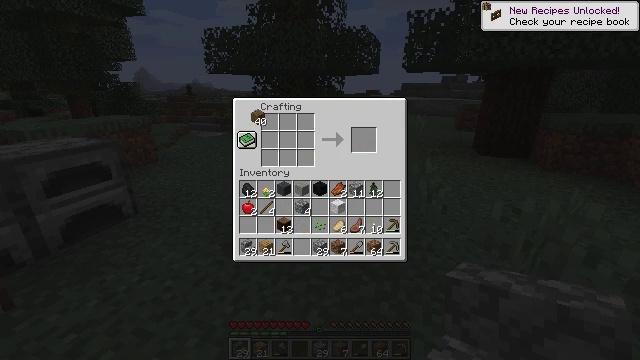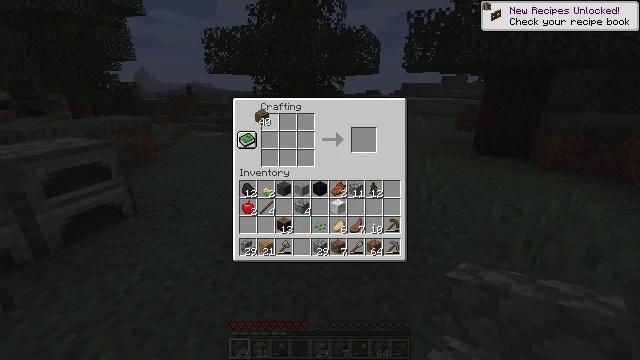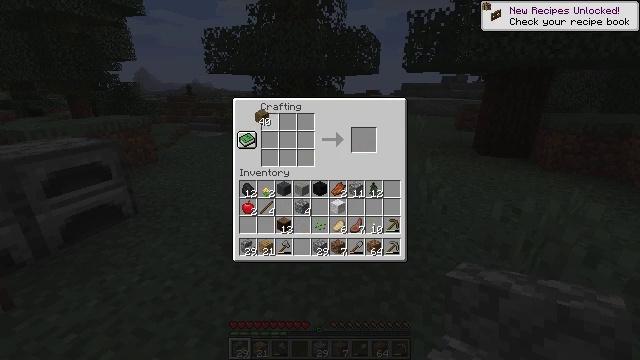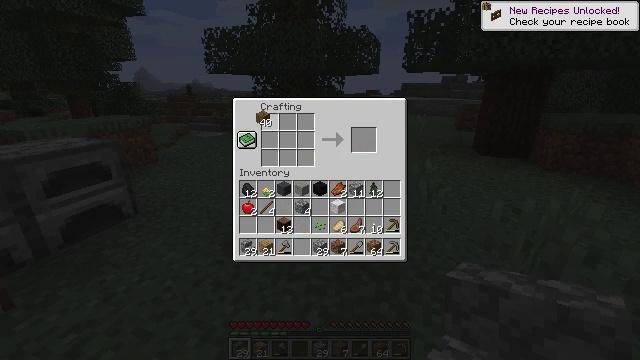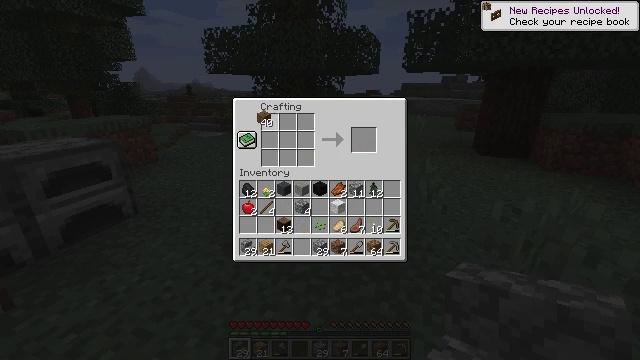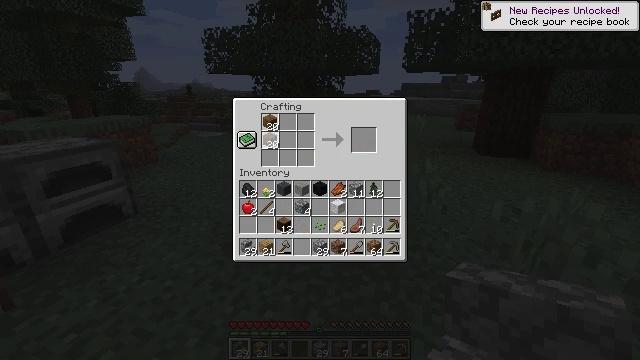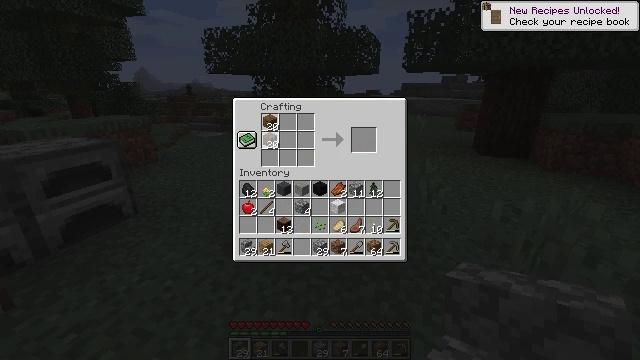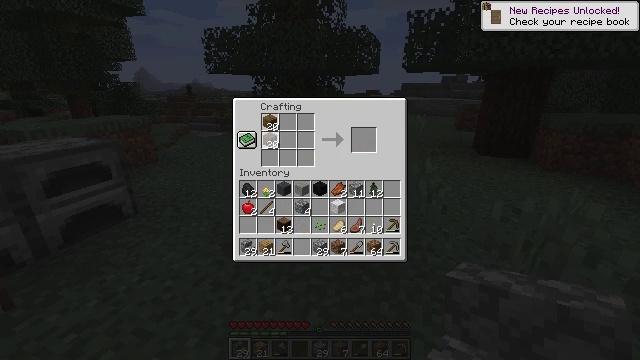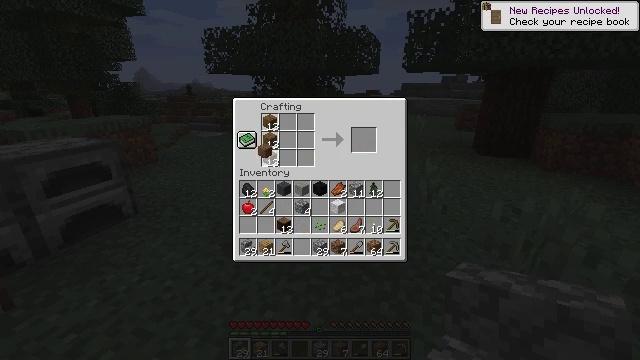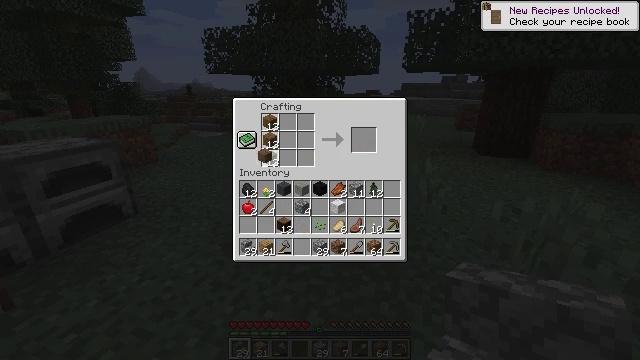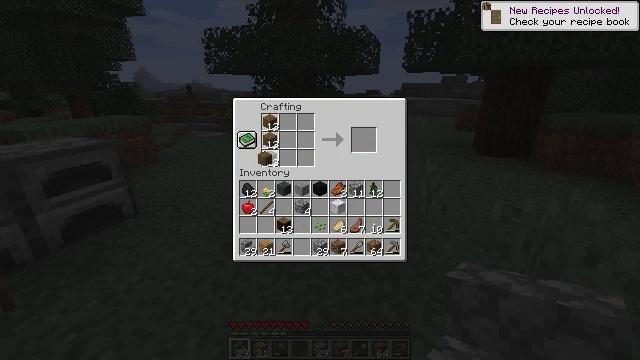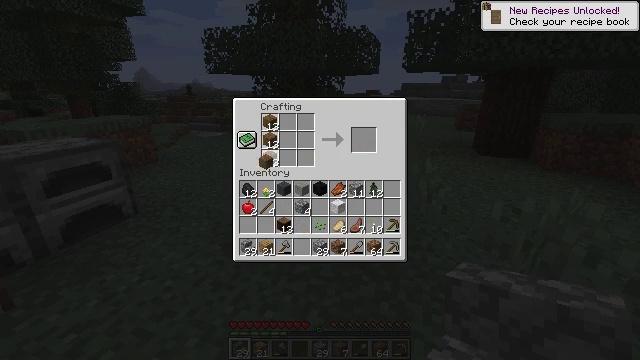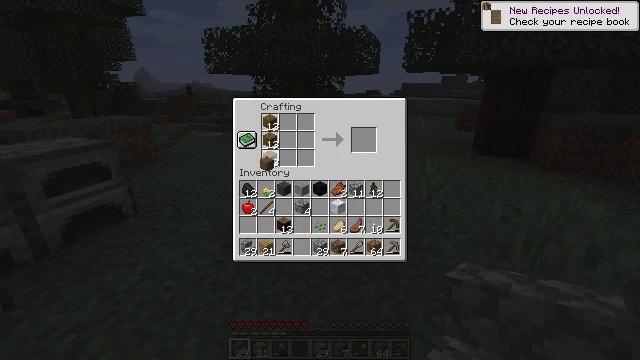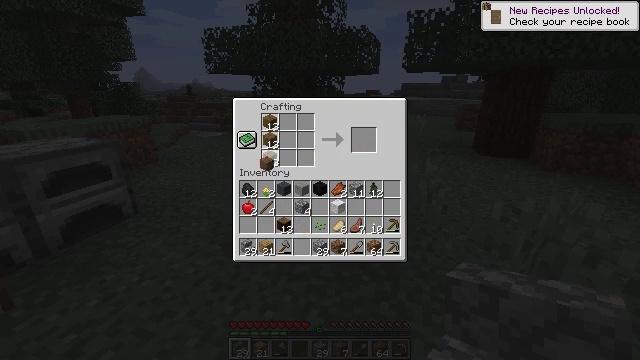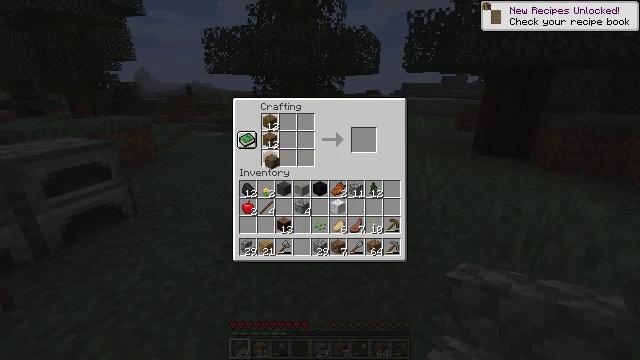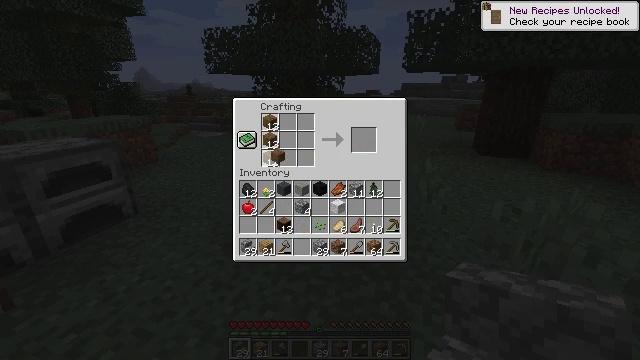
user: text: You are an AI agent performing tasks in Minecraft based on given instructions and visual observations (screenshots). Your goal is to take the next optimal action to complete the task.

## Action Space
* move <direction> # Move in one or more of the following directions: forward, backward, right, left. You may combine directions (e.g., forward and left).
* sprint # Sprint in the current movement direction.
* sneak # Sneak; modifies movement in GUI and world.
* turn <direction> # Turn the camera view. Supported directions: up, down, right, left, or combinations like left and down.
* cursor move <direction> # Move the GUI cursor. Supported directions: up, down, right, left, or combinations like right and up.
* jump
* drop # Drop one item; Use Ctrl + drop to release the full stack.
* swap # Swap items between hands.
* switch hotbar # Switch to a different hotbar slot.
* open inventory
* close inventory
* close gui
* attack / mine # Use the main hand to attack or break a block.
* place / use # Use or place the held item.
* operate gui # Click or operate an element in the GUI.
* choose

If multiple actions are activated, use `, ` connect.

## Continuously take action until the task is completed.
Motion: motion action
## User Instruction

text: Interact with the crafting table and make spruce stairs.
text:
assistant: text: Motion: no_op
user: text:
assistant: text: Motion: no_op
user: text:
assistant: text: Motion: operate gui
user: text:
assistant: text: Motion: operate gui
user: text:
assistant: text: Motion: cursor move down, operate gui
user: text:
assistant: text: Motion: operate gui
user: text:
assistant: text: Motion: cursor move down, operate gui
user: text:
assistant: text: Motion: operate gui
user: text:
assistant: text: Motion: operate gui
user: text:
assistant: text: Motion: operate gui
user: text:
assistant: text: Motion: operate gui
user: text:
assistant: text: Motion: operate gui
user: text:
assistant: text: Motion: operate gui
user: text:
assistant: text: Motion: operate gui
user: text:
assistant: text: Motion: operate gui
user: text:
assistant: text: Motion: operate gui
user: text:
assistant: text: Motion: operate gui
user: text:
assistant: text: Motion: operate gui
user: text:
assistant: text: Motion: operate gui
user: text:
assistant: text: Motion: operate gui
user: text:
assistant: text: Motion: operate gui
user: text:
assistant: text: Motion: operate gui
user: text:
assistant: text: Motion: operate gui
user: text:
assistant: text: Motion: operate gui
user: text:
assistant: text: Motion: operate gui
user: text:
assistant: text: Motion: operate gui
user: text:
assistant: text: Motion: operate gui
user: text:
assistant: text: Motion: operate gui
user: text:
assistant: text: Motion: operate gui
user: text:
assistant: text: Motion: operate gui